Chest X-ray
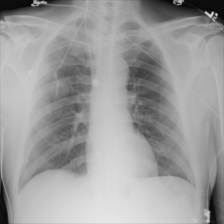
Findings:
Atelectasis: negative
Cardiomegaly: negative
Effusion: negative
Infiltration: negative
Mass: negative
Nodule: negative
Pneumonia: negative
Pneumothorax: negative
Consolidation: negative
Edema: negative
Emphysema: negative
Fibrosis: negative
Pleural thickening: negative
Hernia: negative